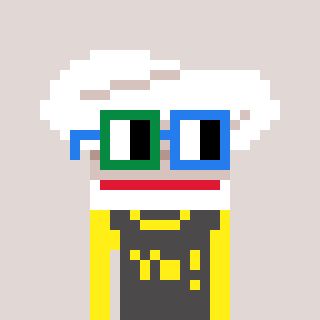
a pixel art character with square green and blue glasses, a chef hat-shaped head and a grayscale-colored body on a warm background